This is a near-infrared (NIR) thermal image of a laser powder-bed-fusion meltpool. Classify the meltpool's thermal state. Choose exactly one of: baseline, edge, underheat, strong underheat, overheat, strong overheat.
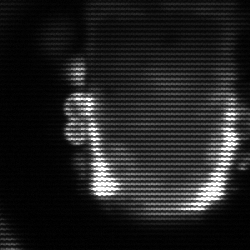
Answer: baseline